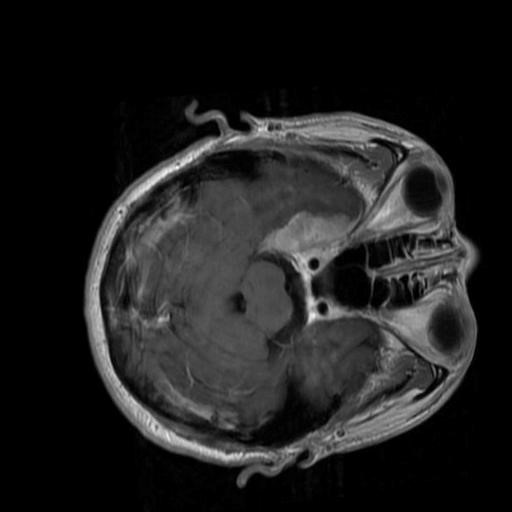
Label: brain_menin